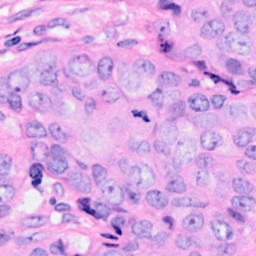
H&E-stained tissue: Breast